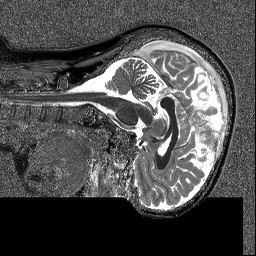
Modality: T1map
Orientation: sagittal
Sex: female